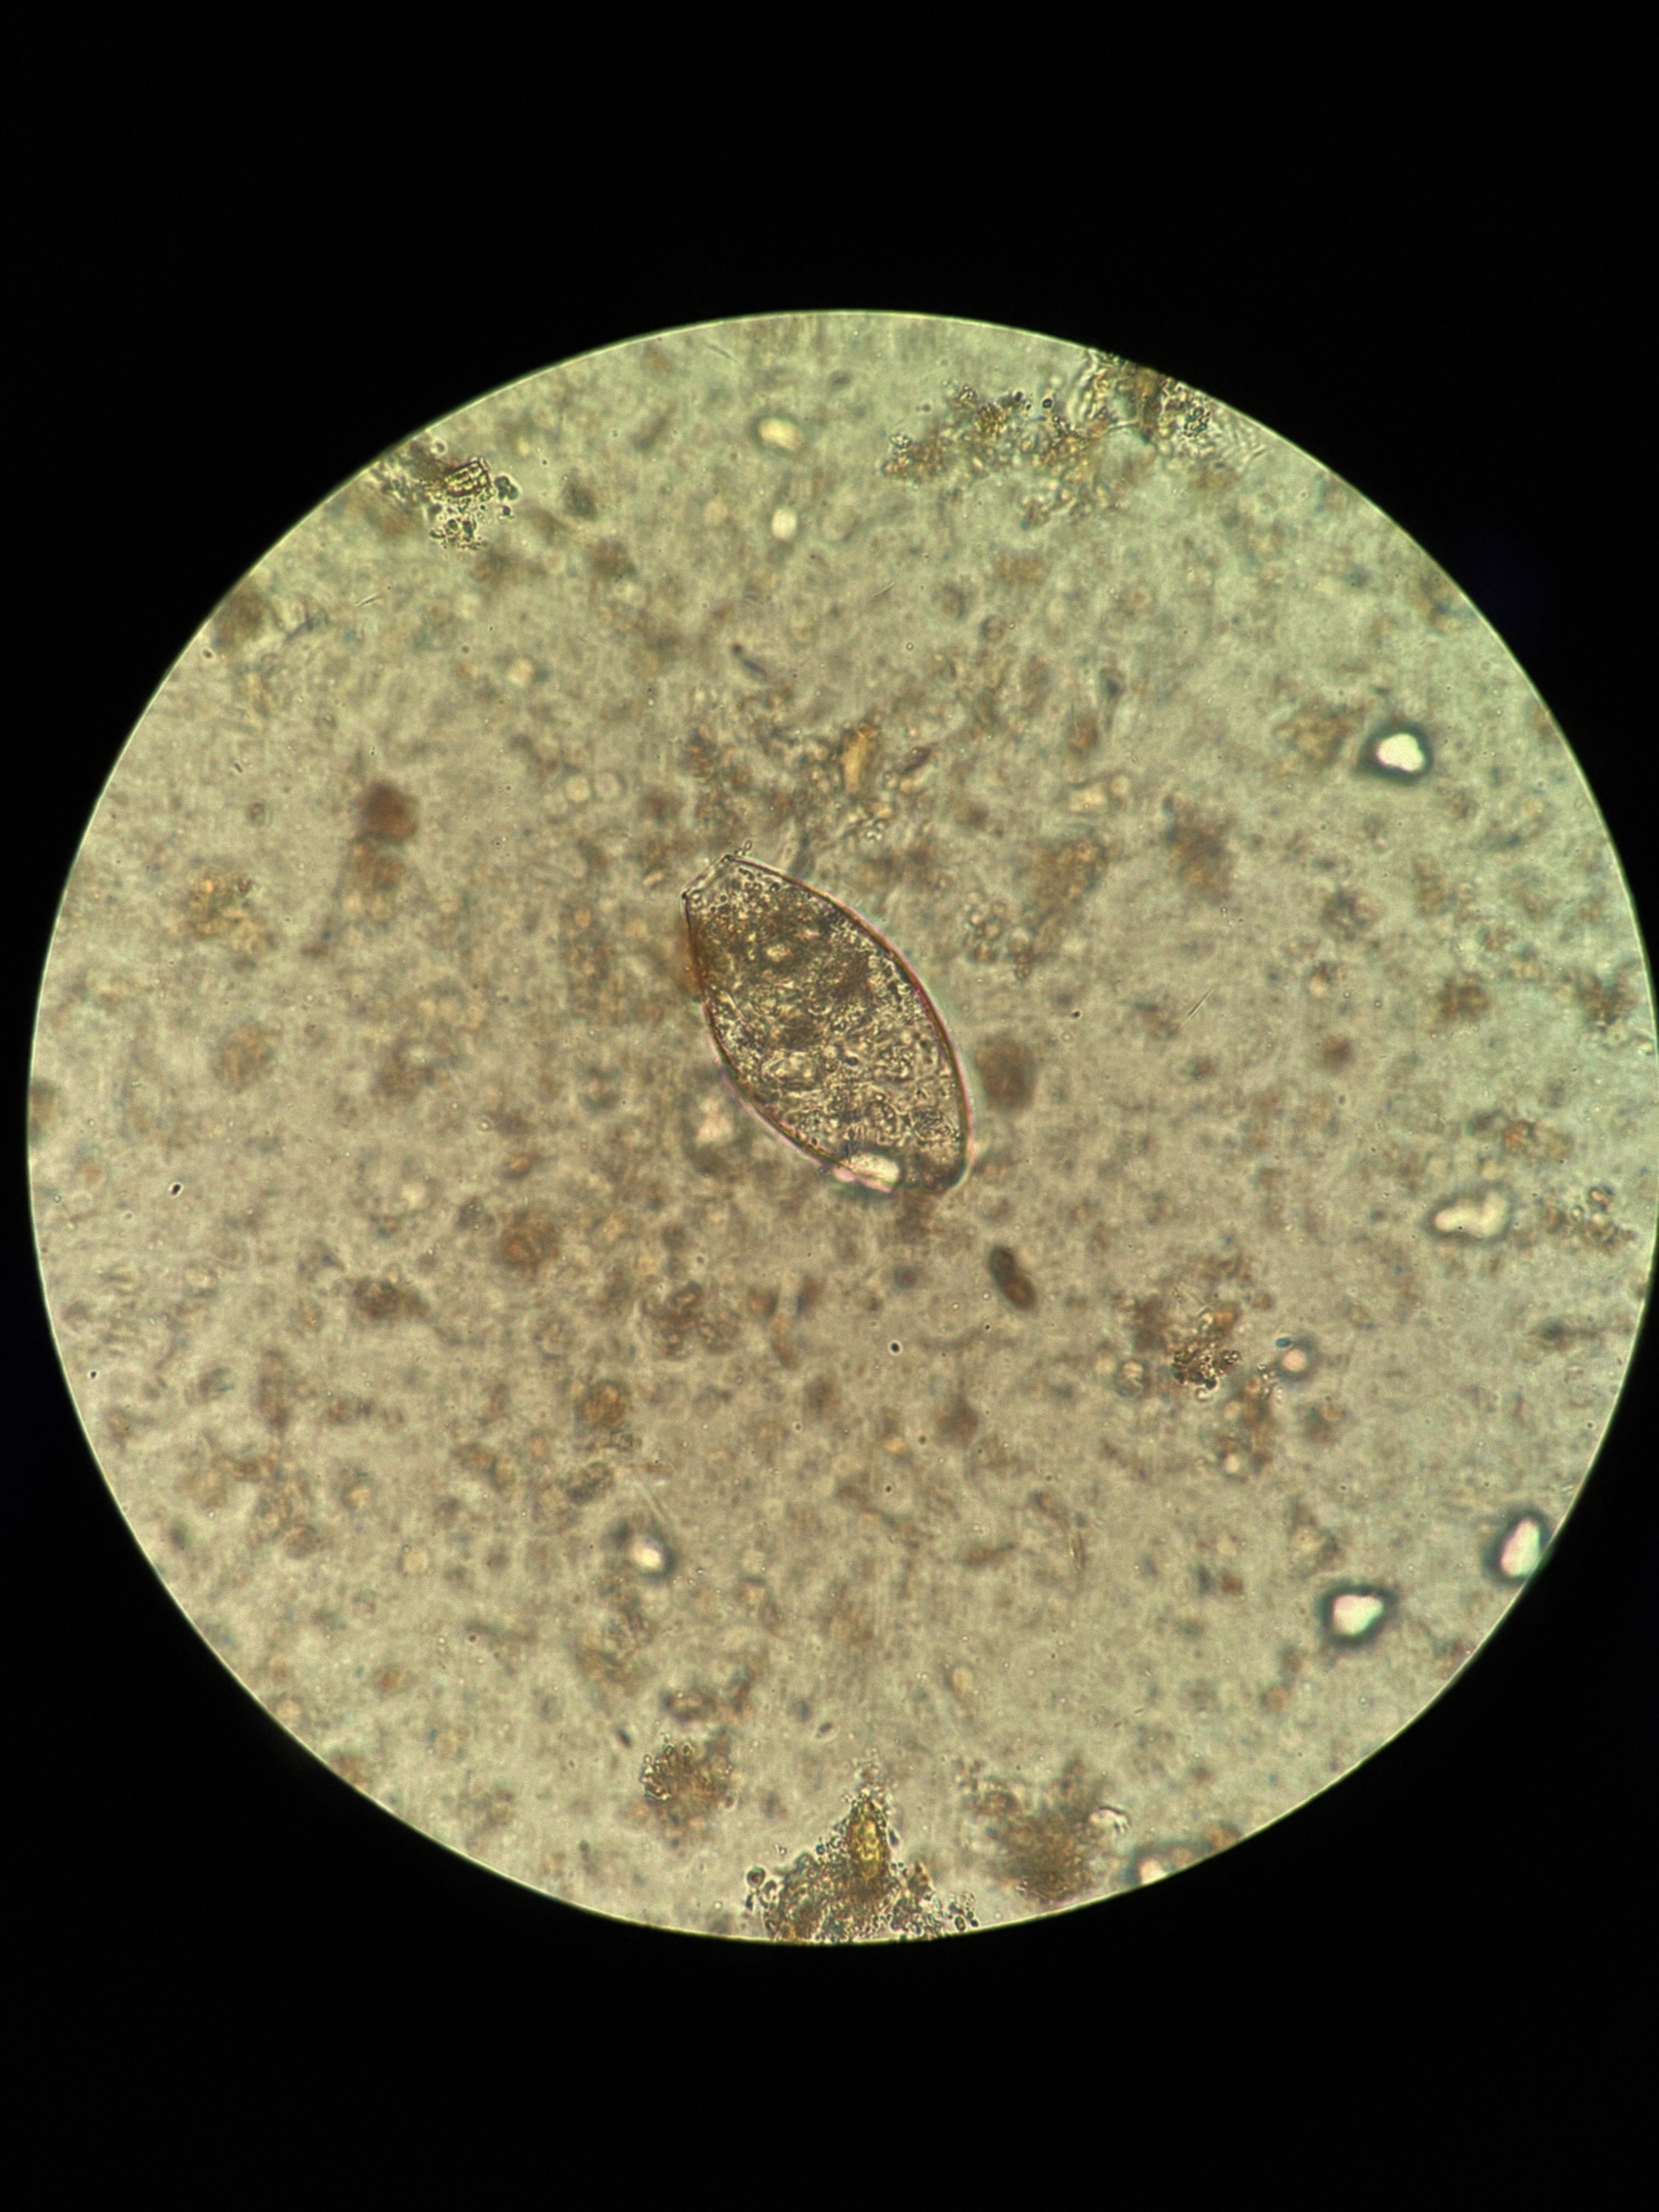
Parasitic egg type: Fasciolopsis buski